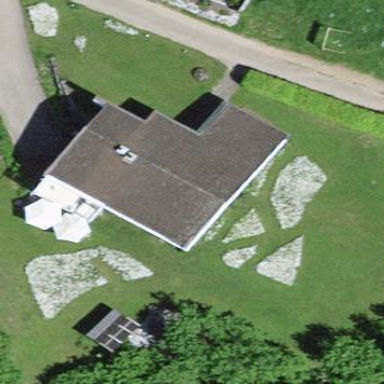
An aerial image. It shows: Simple house.